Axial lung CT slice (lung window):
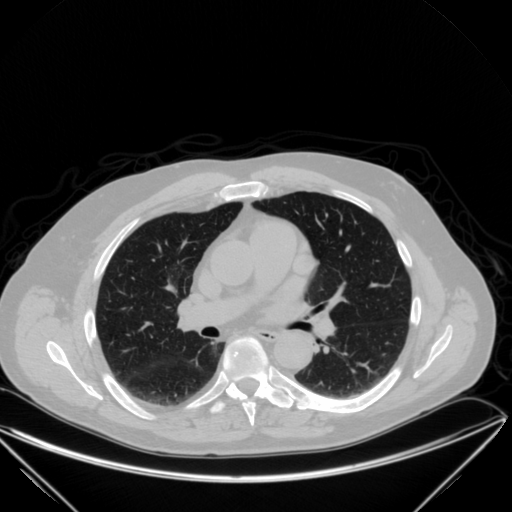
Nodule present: no